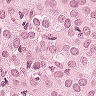
Metastatic tissue present: yes